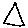
Label: triangle